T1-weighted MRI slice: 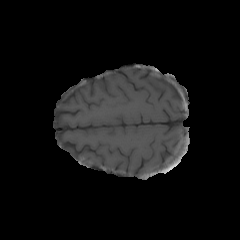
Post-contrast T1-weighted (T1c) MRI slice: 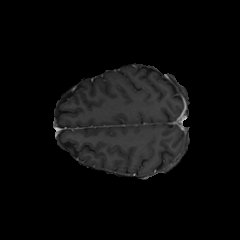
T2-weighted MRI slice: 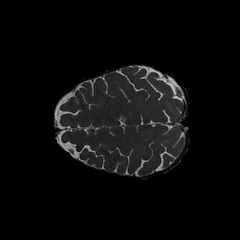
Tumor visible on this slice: no